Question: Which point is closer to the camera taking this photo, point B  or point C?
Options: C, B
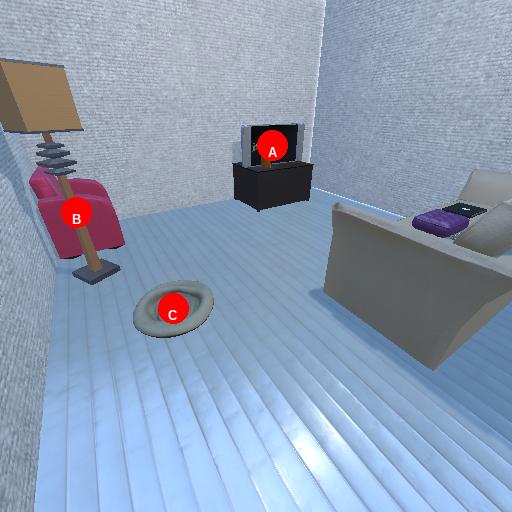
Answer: C